Field crop: tomato
Growth stage: 1
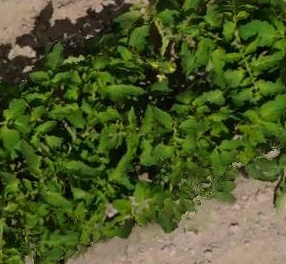
Species: tomato